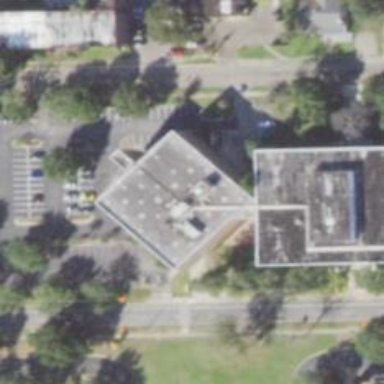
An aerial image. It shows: Library building.